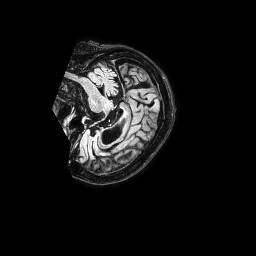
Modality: FLAIR
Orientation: sagittal
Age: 82
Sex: female
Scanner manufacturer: philips
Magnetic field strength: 1.5 T
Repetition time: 4.8 s
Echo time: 0.3 s